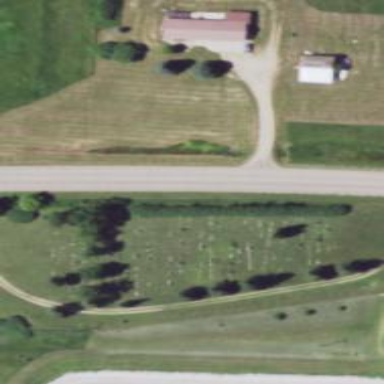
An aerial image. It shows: Cemetery.